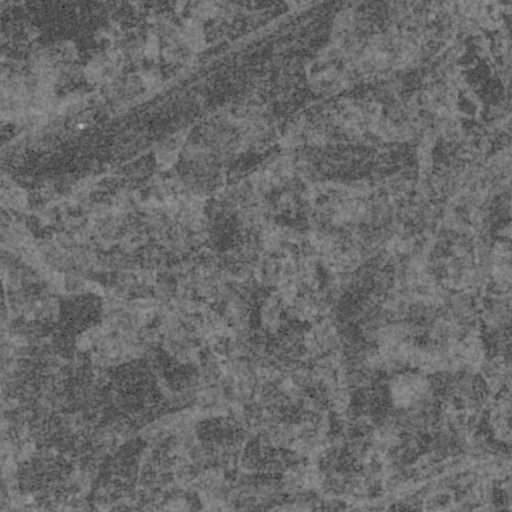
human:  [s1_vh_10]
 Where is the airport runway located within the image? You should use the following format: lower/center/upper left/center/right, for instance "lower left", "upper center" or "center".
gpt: The airport runway is located in the upper of the image.
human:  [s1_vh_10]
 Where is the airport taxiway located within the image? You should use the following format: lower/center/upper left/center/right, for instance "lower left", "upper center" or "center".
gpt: The airport taxiway is located in the upper left of the image.
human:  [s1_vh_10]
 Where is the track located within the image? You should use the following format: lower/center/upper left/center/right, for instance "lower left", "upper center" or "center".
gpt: There is no track in the image.

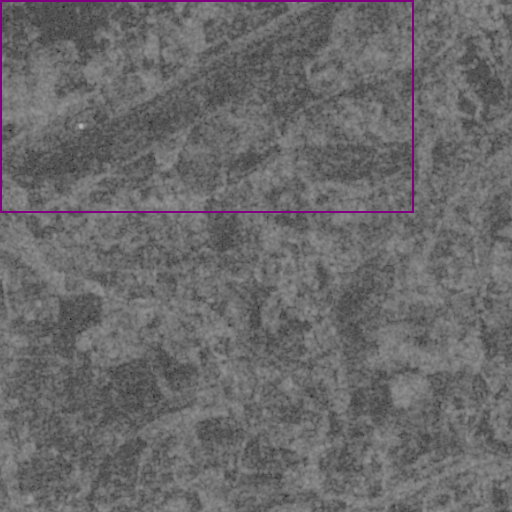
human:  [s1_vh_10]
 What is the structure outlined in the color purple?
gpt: The structure outlined in purple is an airport.
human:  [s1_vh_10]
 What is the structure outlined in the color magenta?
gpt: There is no magenta outline.